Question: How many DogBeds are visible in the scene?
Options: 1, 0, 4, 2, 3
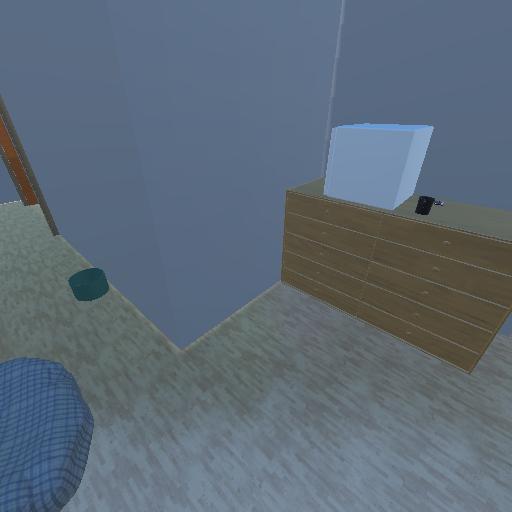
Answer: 1